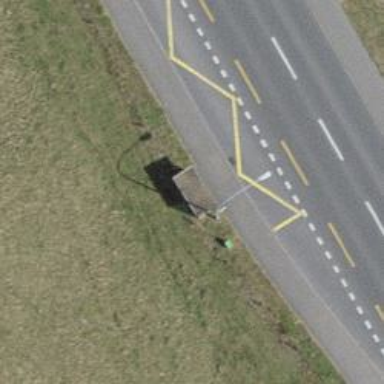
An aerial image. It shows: Bus stop with sheltered platform for public transport.